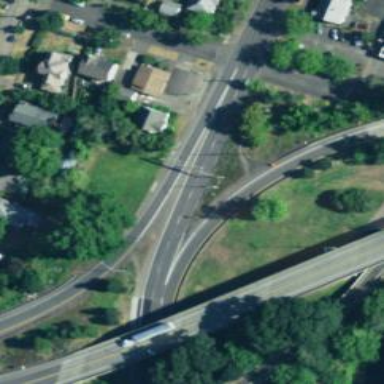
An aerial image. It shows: Trunk link highway.